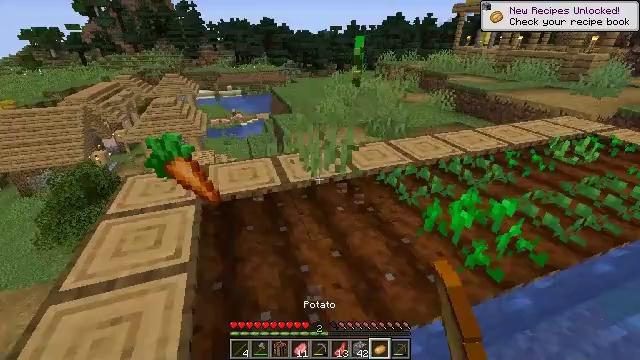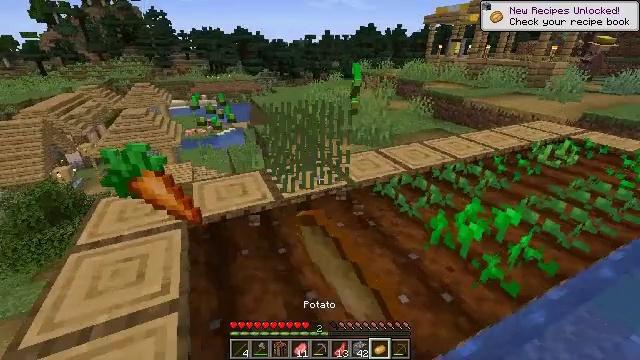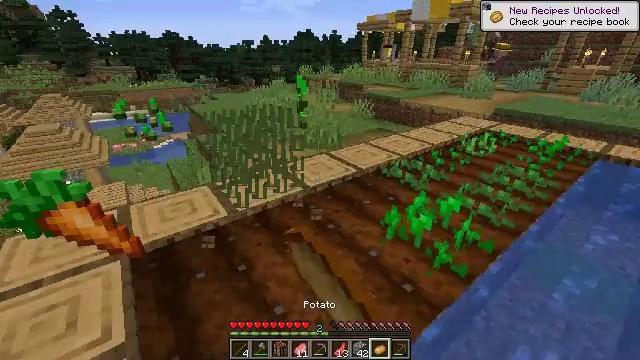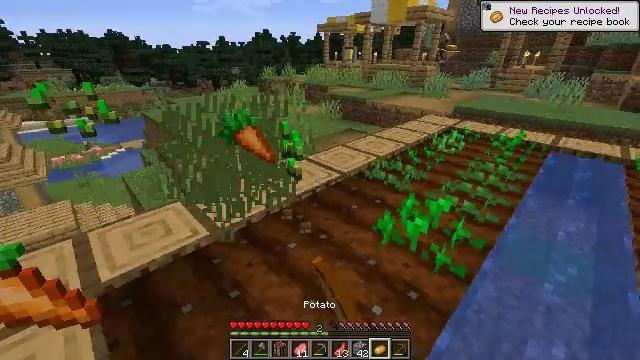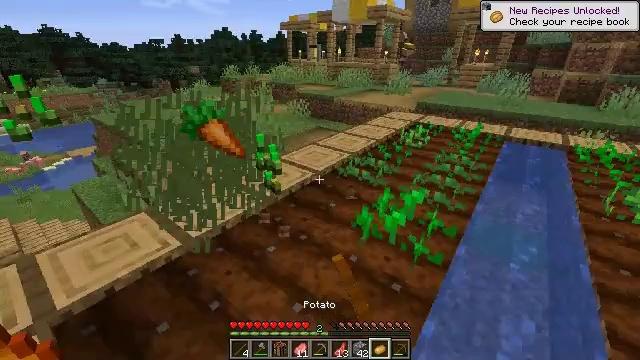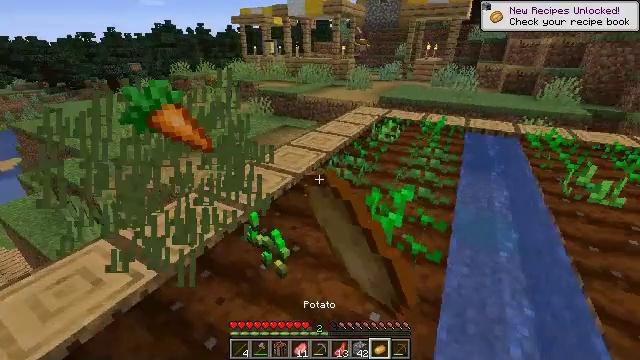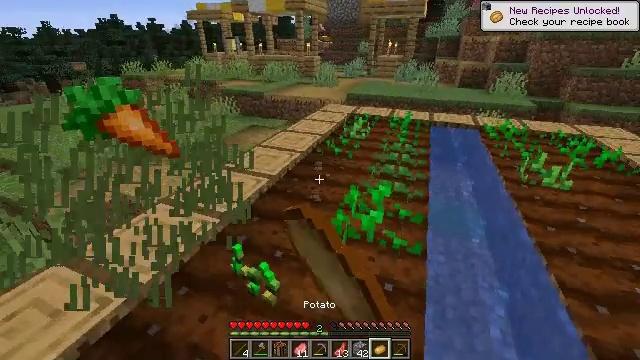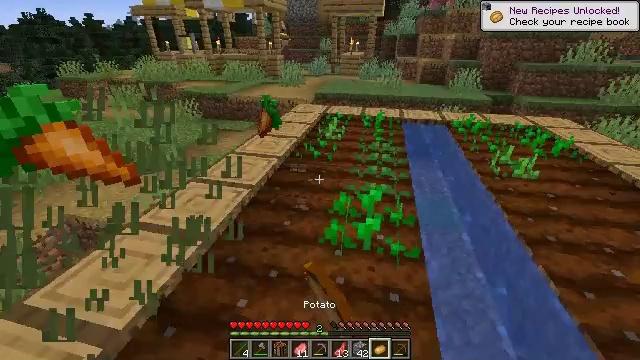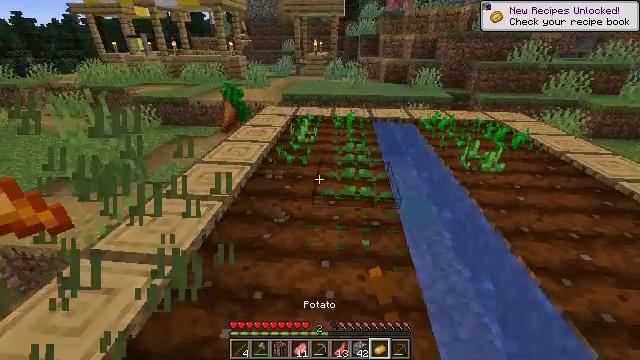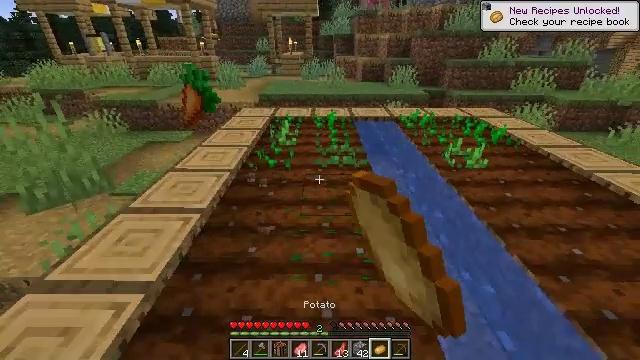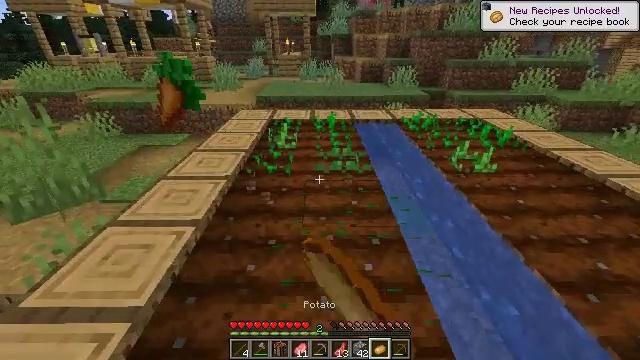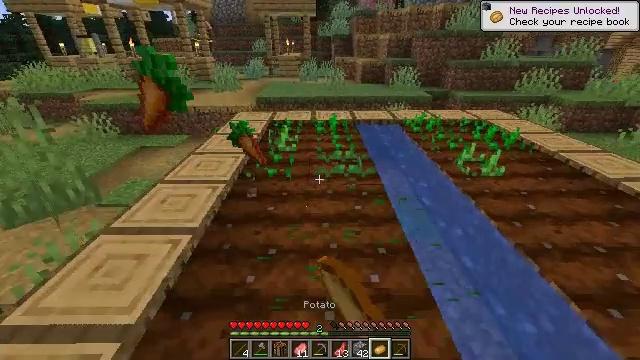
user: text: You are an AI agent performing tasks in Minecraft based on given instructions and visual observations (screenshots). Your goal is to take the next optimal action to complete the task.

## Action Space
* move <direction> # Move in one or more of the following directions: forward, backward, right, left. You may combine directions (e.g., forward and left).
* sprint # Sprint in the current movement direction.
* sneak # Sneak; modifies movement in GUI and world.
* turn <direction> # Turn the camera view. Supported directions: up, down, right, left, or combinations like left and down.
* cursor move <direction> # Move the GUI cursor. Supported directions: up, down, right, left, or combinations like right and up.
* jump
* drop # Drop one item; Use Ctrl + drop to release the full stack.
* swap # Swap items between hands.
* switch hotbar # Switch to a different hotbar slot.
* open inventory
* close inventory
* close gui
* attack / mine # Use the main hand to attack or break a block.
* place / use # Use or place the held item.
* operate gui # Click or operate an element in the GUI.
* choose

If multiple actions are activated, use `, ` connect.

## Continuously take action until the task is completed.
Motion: motion action
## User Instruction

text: Harvest carrots from the farmland.
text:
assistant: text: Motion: move forward and move left, turn right and up, attack / mine
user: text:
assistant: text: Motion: move forward and move left, turn right, attack / mine
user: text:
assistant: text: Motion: move forward and move left, turn right, attack / mine
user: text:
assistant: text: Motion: move forward and move left, turn right, attack / mine
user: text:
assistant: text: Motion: move forward and move left, turn right, attack / mine
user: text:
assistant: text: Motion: move forward and move left, turn right, attack / mine
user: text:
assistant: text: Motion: move forward, turn right, attack / mine
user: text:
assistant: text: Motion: move forward, turn right, attack / mine
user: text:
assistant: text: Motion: move forward, turn right, attack / mine
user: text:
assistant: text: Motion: move forward, attack / mine
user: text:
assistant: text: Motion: move forward, attack / mine
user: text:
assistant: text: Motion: attack / mine